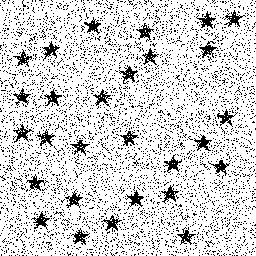
Squares: 0
Triangles: 0
Stars: 28
Total shapes: 28